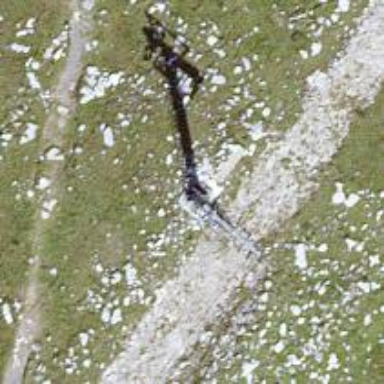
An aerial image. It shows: Pylon used for aerialway.